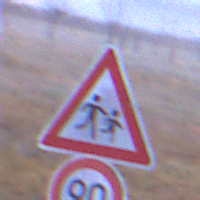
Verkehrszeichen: KinderLinks
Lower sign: Geschwindigkeit90
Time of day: SunriseSunset
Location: Outdoor (Nature)
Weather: Clear
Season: NotSpecified
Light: Natural